Question: I have seen a lot of developer use all asset or images or drawable needed into one file png like this :

- -
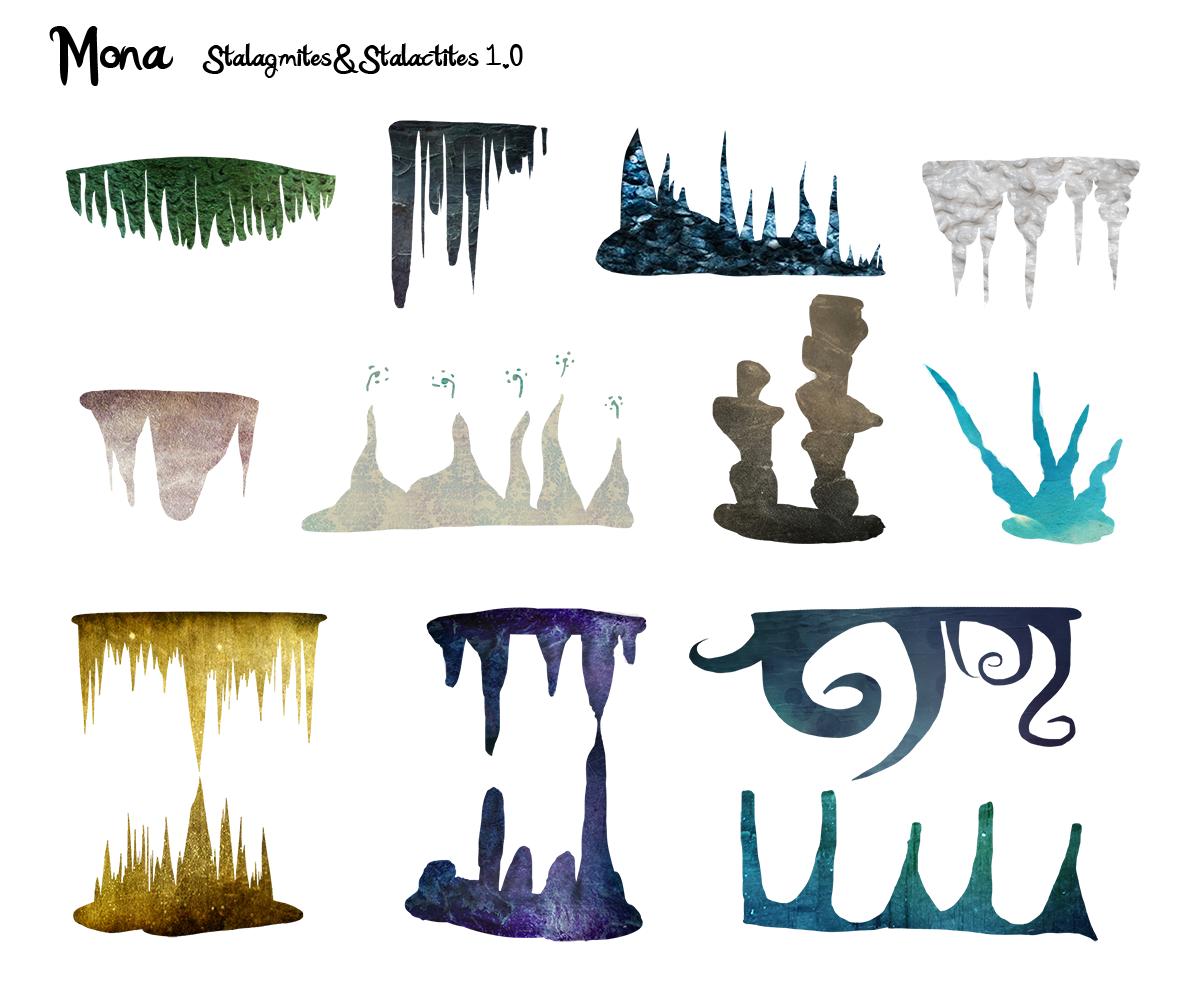
Answer: This technique is mainly used in game development, and the file you linked is called a Texture Atlas.
It's main advantage is that the game engine has to load only one texture which saves a lot of memory writing, making the game run smoother.
Splitting is normally done with the help of an XML/JSON file which contains the coordinates and size of every image, that way the engine knows where each image is located in the atlas.
You can find more information about Texture Atlases <URL>